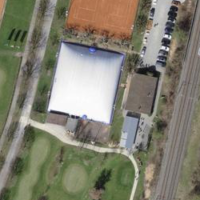
EUNIS habitat code: 53
Species observed at this site:
Veronica filiformis